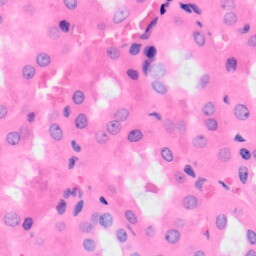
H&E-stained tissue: Kidney